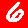
Digit: 6